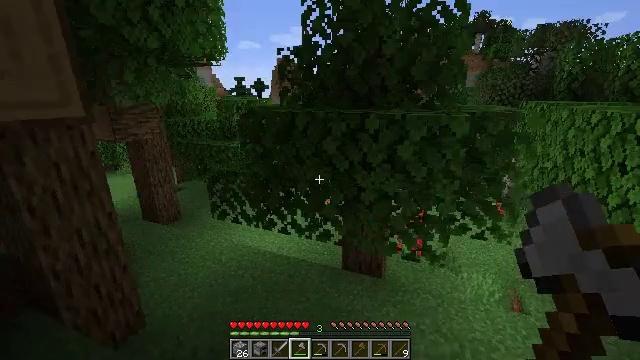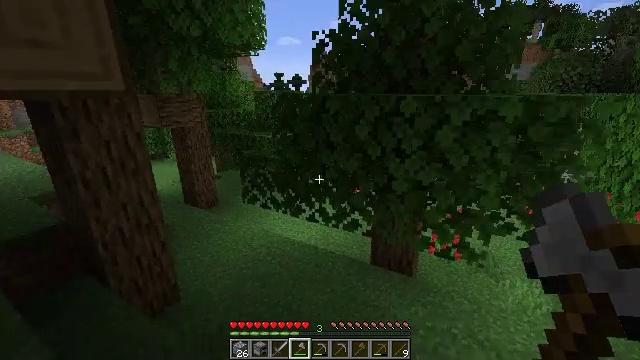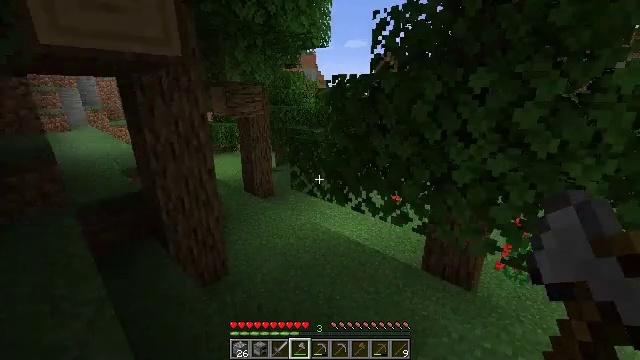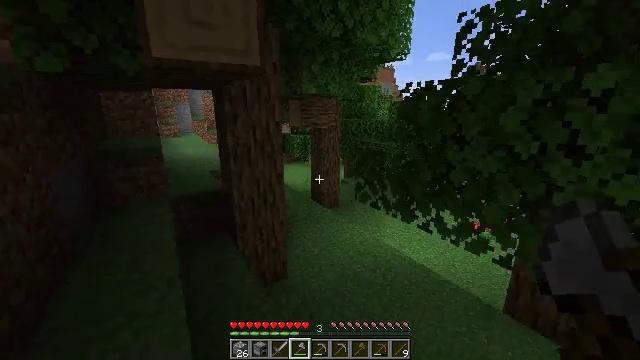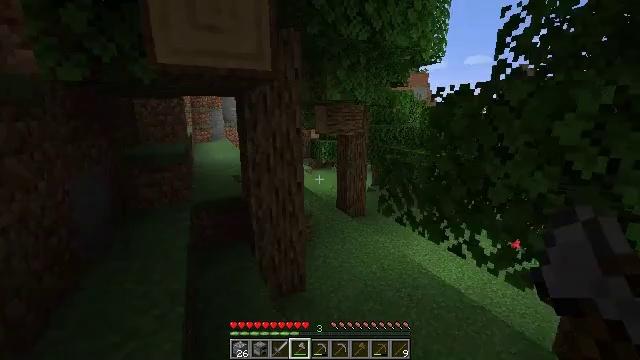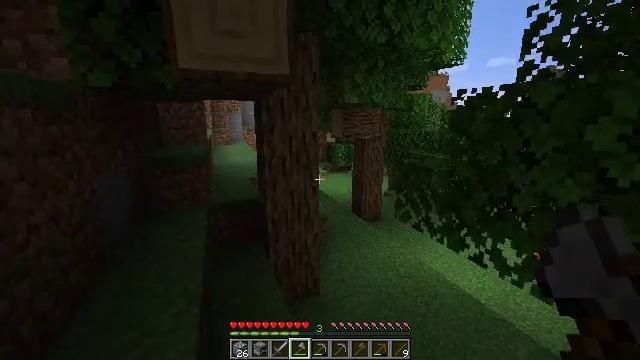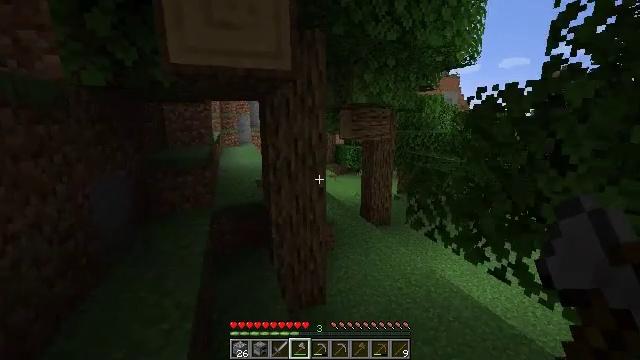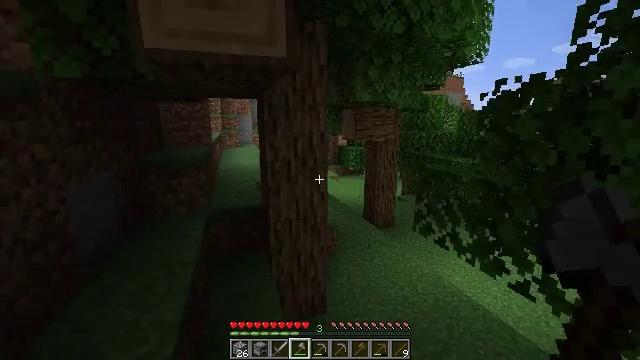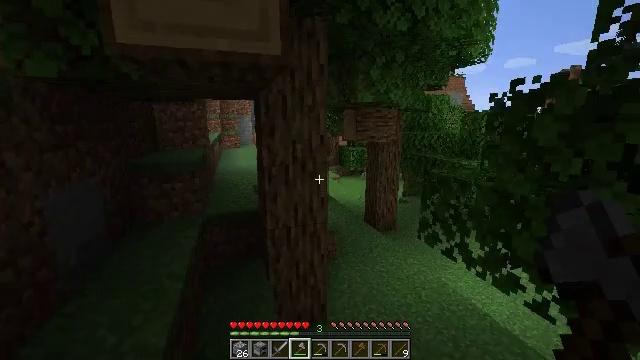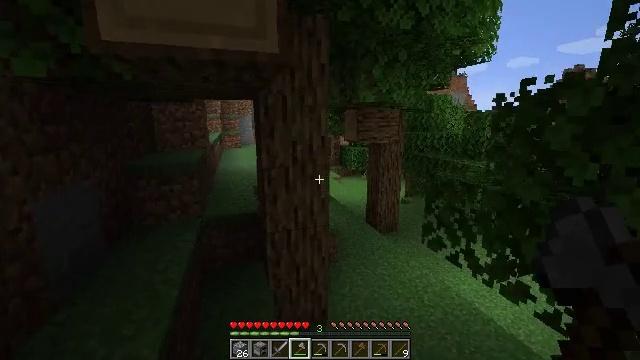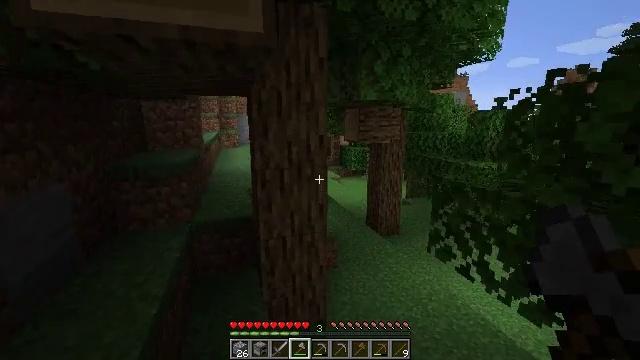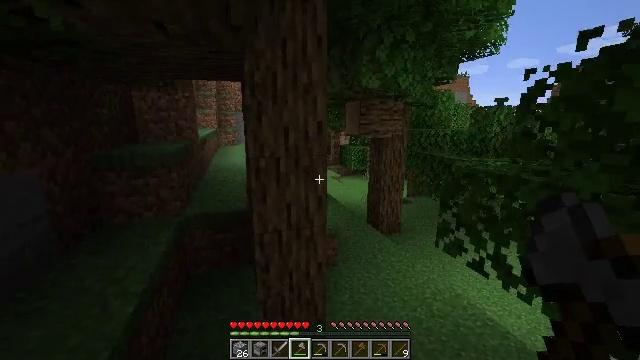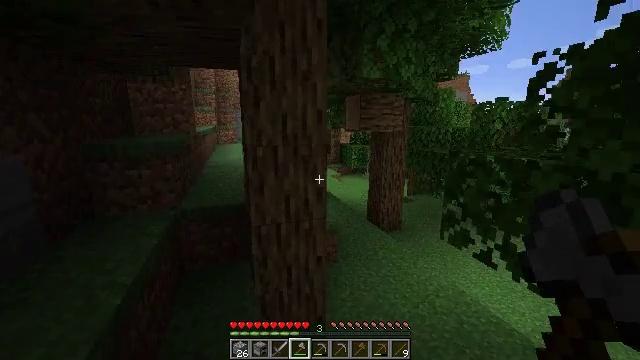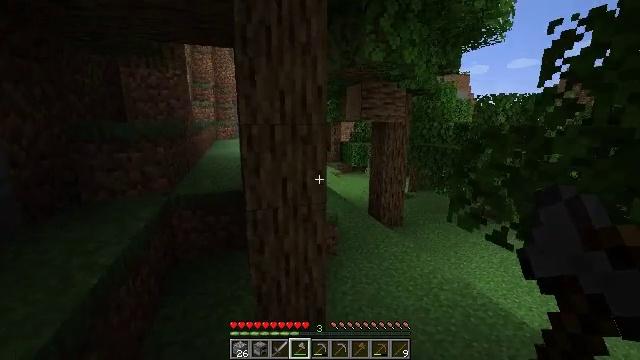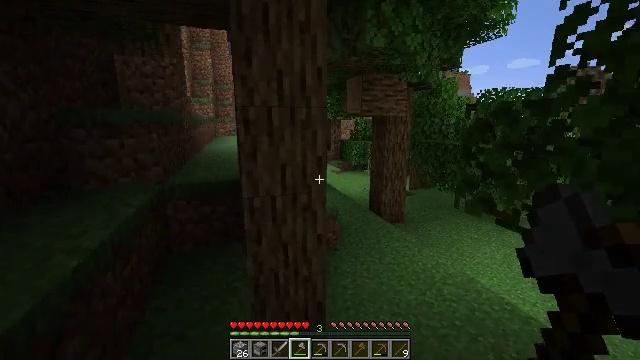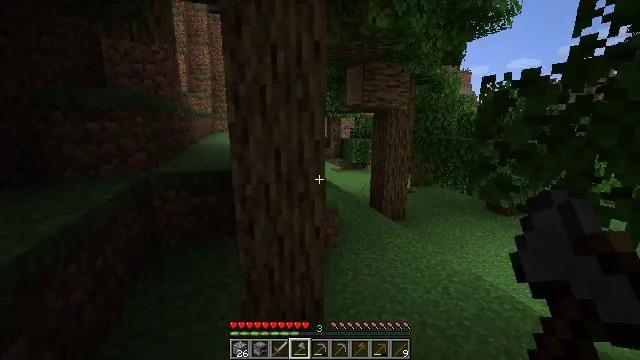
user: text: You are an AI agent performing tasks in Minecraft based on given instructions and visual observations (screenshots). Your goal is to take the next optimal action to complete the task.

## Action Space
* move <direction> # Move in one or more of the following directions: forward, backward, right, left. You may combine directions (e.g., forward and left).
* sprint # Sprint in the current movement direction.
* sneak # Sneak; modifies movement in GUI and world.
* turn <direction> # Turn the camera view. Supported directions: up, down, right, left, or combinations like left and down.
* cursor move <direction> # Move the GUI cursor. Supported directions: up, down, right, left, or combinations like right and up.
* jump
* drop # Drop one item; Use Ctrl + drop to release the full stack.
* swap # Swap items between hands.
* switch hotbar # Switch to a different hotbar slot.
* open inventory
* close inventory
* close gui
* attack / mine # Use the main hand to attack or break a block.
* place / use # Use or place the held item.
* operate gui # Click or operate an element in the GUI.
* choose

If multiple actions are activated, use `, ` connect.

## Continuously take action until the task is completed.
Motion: motion action
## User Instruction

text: Kill aquatic mobs.
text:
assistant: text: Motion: move forward and move right, turn left
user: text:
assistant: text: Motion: move forward, turn left
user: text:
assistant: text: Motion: move forward, turn left and up
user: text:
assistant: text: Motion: move forward, turn left and up
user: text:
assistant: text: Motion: move forward, turn left
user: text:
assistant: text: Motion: move forward, turn left
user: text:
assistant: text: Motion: move forward
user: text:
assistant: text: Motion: move forward
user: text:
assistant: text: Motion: move forward
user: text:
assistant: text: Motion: move forward
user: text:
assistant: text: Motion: move forward
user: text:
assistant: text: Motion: move forward
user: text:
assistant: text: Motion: move forward
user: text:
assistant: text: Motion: move forward
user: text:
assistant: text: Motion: move forward
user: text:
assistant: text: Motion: move forward
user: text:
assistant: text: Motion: move forward and move right
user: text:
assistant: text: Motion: move forward and move right
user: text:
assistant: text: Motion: move forward and move right
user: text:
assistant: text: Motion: move forward and move right
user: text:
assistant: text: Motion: move forward and move right
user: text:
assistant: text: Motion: move forward, turn right
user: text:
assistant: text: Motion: move forward, turn right
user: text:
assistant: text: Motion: move forward
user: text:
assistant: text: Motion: move forward
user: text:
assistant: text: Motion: move forward
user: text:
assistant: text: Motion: move forward
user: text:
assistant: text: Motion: move forward
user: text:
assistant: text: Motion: move forward
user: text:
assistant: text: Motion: move forward